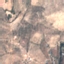
Land use / land cover: PermanentCrop